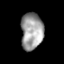
Tissue: lung
Cell type: Epithelial cells
Senescence score: 0.22
Nuclear area (px): 797
Mean DAPI intensity: 158.252